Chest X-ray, PA view. Patient: 51 years old, sex F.
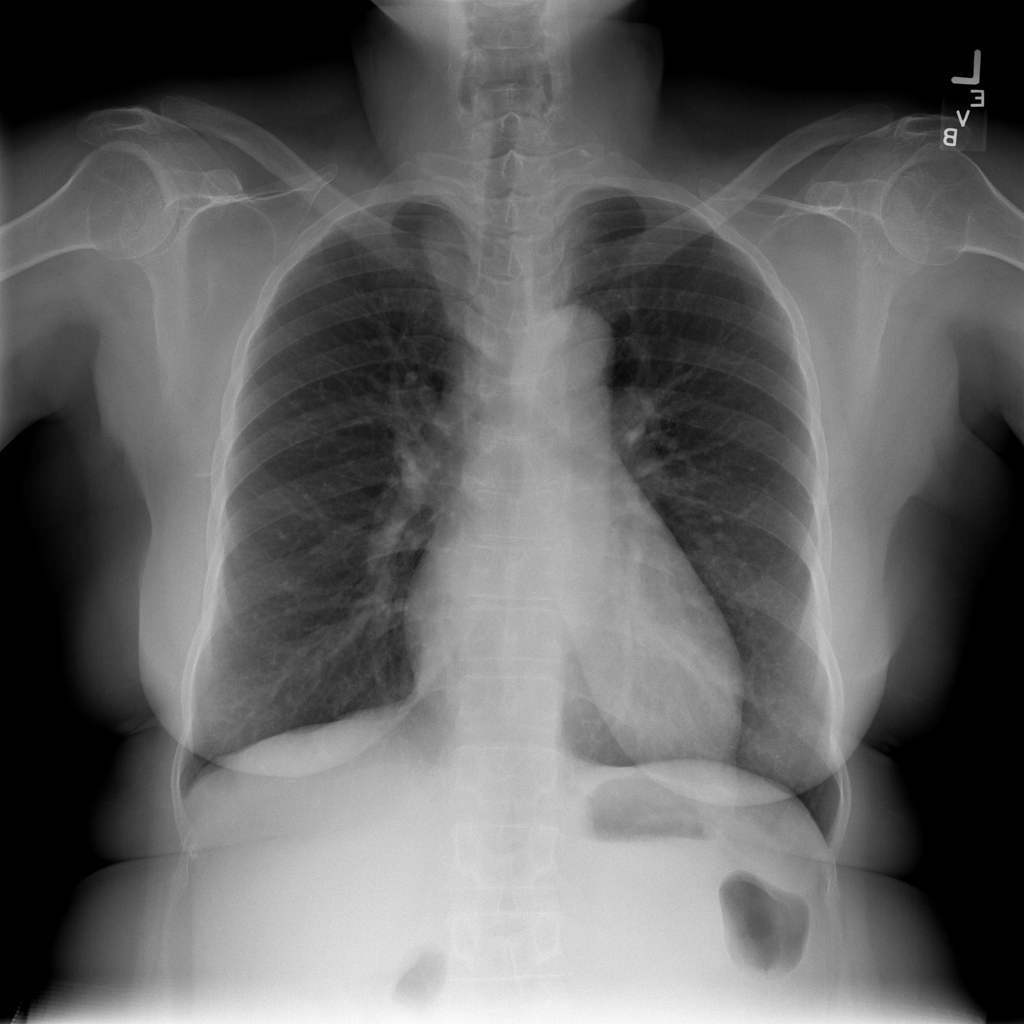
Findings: No Finding